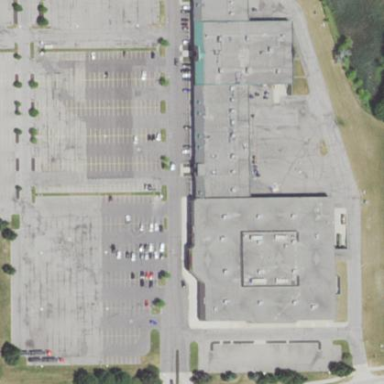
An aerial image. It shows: Department store building.